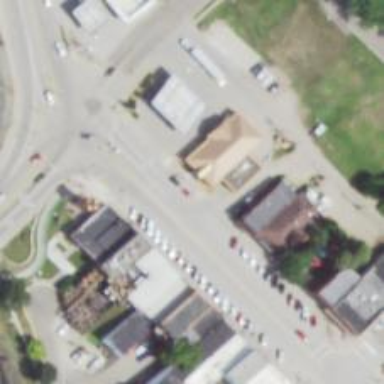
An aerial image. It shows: Convenience shop.